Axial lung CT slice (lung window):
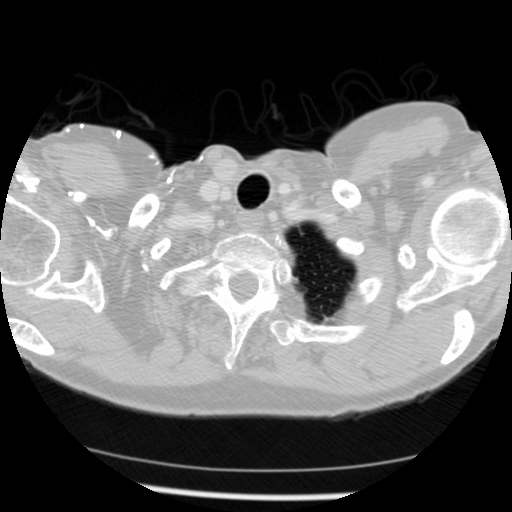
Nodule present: no